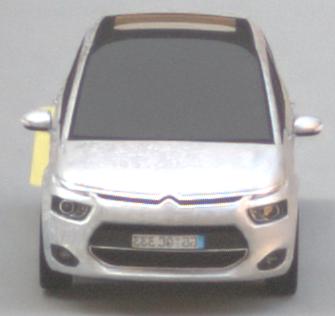
Make: Citroen
Model: Grand C4 Picasso VTi 120
Detailed model: Grand C4 Picasso (II)
Model produced from: 2013/10
Model produced until: 2015/02
Doors: 5
Color: white
Road condition: dry road
Daytime: morning or afternoon
Contrast: medium contrast